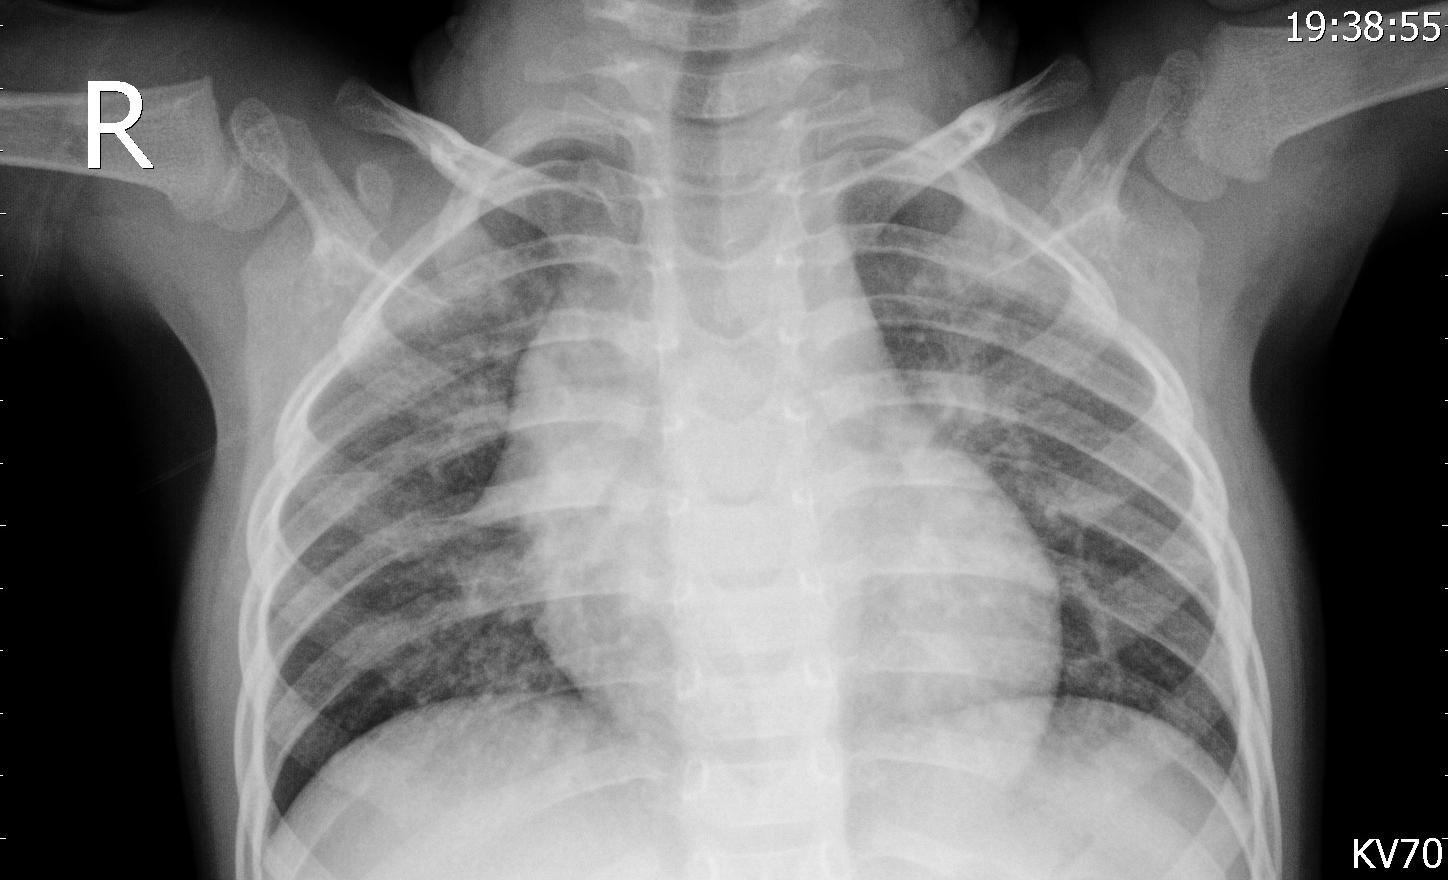
Diagnosis: PNEUMONIA